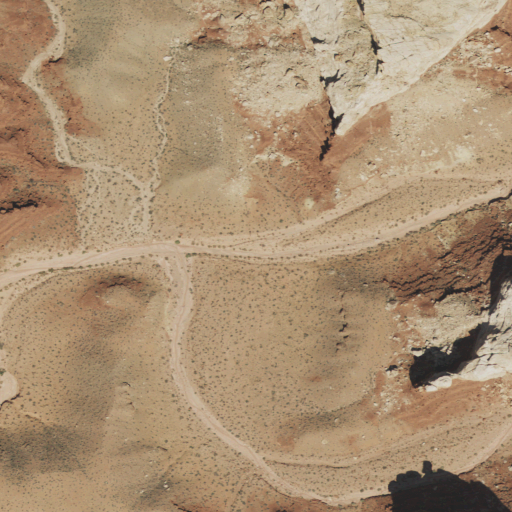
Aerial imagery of valley in Utah named Hatch Canyon containing shrub, barren land, and evergreen forest